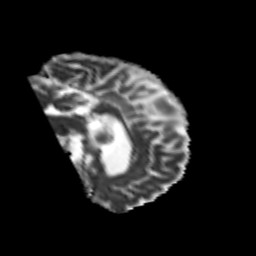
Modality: MD
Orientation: sagittal
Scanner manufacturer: siemens
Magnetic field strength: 3 T
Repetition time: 6.8 s
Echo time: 0.093 s